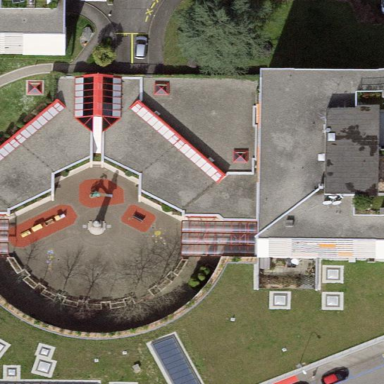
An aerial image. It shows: School.